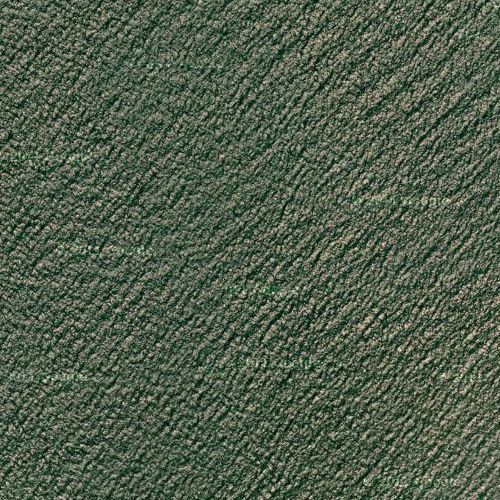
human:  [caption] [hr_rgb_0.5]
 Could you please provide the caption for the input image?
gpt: A part of ocean with deep green waters .

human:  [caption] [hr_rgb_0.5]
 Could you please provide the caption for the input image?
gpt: This is a part of deep green sparkling sea .

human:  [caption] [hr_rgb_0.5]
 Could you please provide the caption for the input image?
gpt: This is a part of ocean with deep green water .

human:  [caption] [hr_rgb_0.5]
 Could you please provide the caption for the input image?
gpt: This is a part of deep green sparkling sea .

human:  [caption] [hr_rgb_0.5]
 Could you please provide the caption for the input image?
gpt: This is a part of ocean with deep green water shining .